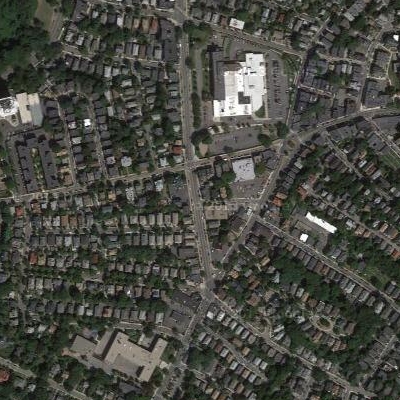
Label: fResident